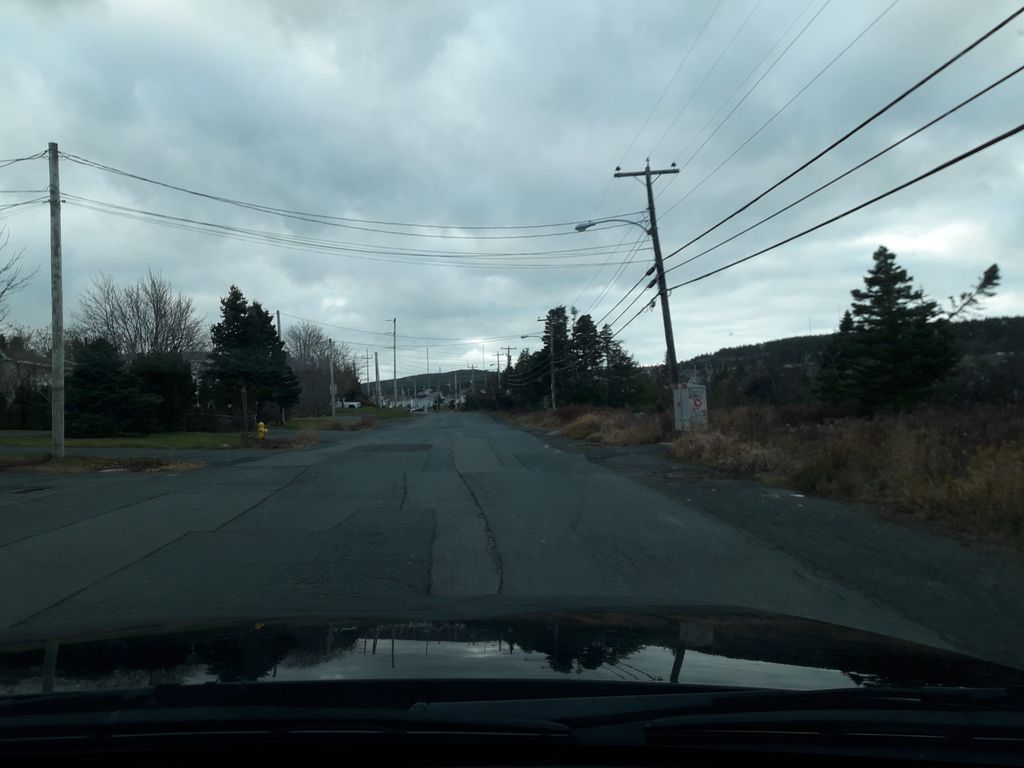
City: st_johns